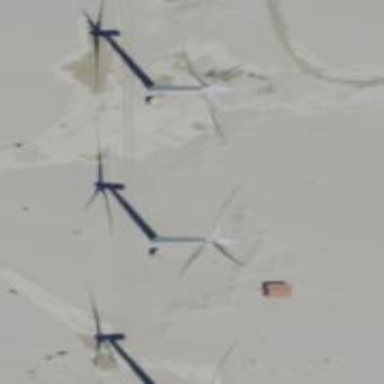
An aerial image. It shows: Wind generator using wind turbines of horizontal axis.